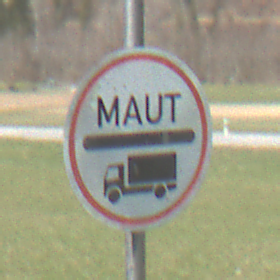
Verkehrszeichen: Mautpflicht
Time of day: MorningAfternoon
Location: Outdoor (Nature)
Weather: PartlyCloudy
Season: NotSpecified
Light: Natural